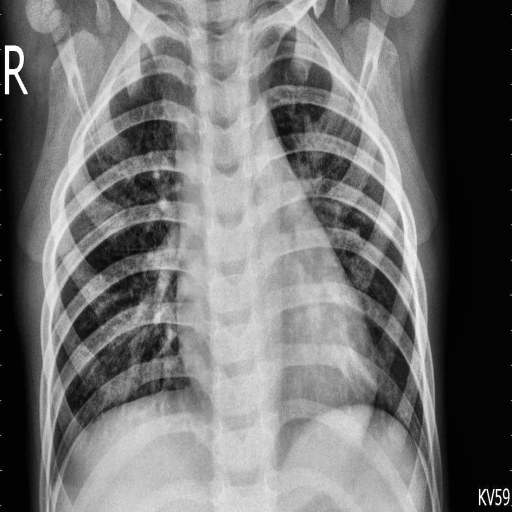
Finding: PNEUMONIA